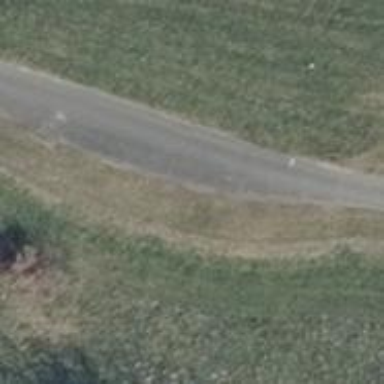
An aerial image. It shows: Passing place on the road.